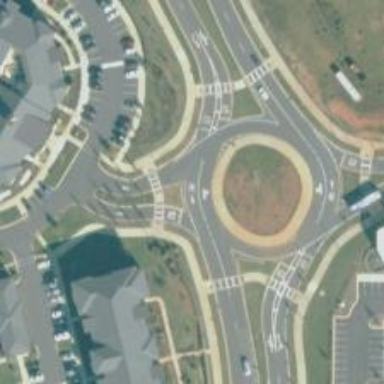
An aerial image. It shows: Tertiary road with asphalt surface leading to roundabout junction.